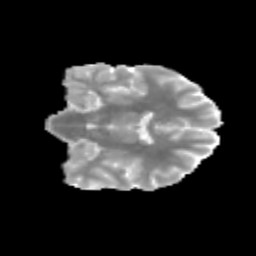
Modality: MD
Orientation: coronal
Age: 14
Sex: female
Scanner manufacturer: siemens
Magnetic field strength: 3 T
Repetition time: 3.8 s
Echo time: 0.07 s